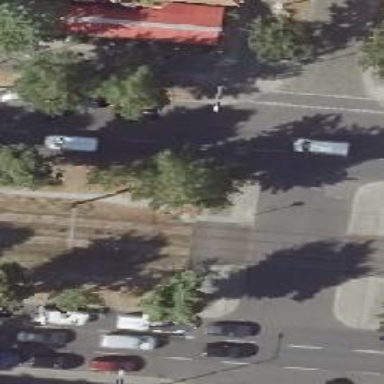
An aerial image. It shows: Tram crossing on the railway.